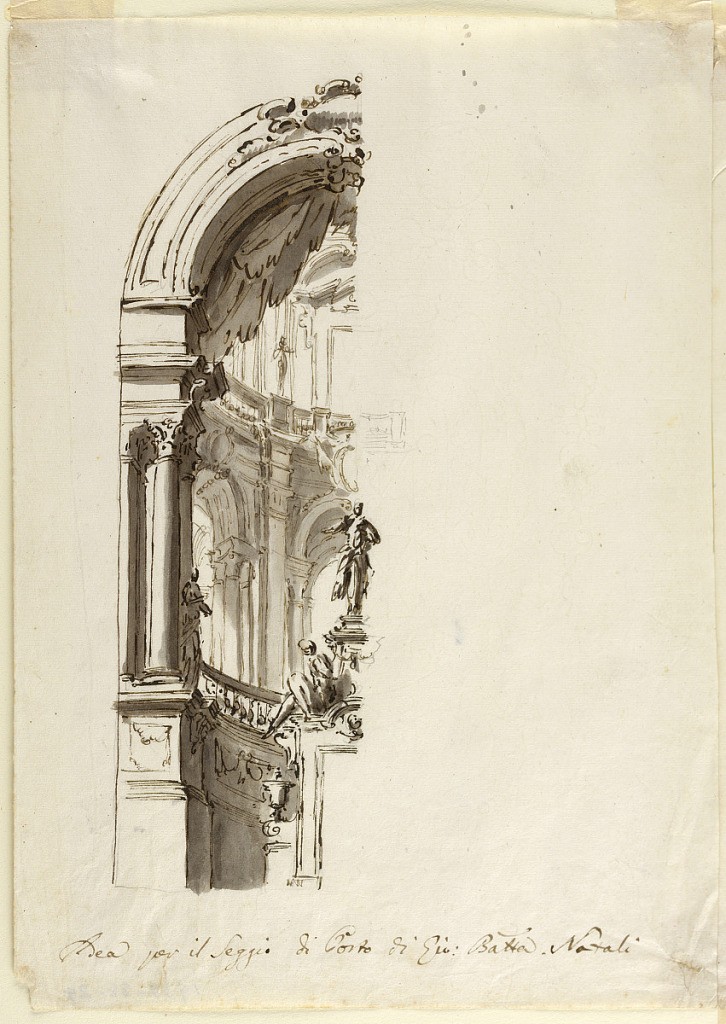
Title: Architectural Design Around Door
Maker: Giovanni Battista Natali III, Italian, 1698 - 1765
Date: ca. 1750
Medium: Pen and brown ink, gray wash, black chalk on laid paper
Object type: Drawing
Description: Vertical rectangle showing archway. Only left side of drawing finished.